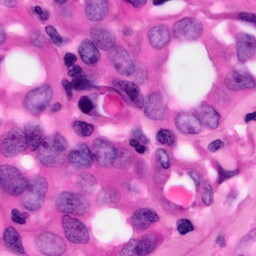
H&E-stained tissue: Pancreatic